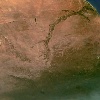
Label: land